Question: I would assume this just means I'm missing a dependency, but I cant create ANY type of project (console application, web app, windows form, etc.). I am running VS 2012 premium.

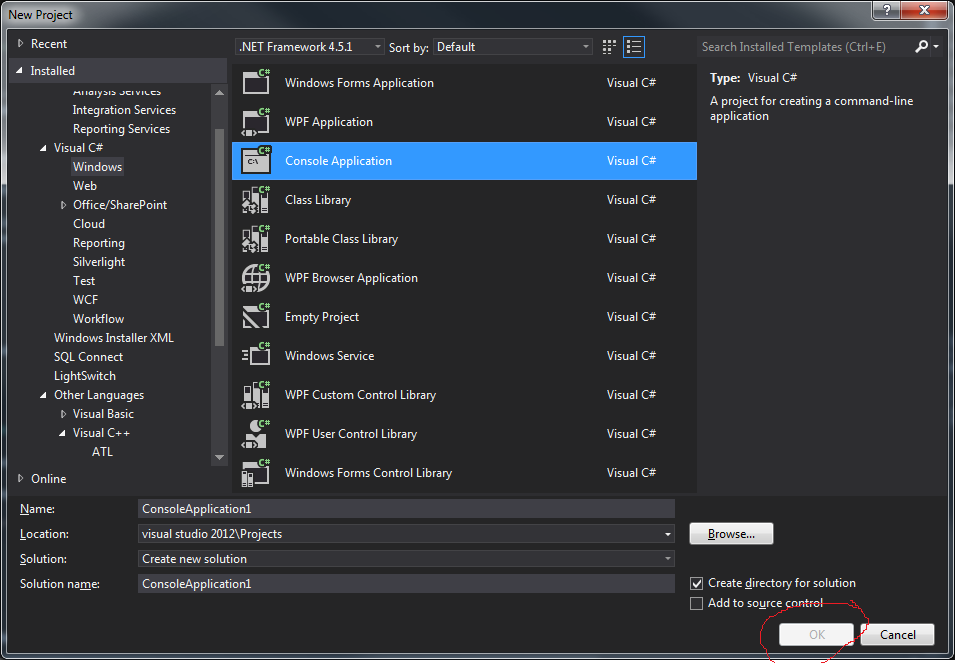
Answer: You are probably attempting to save your projects to a directory location for which you do not have write permission. It might be a network drive somewhere. Changing it to a local directory worked for me.